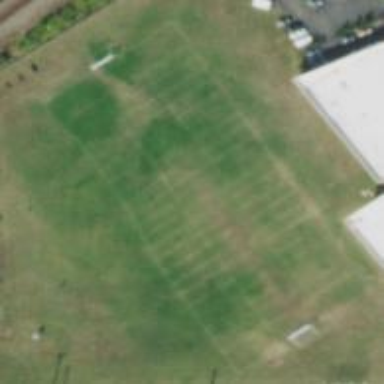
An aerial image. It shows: Soccer pitch for leisure land activities.